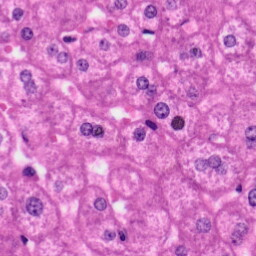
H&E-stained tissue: Liver